Explain the disparities between the first and second image.
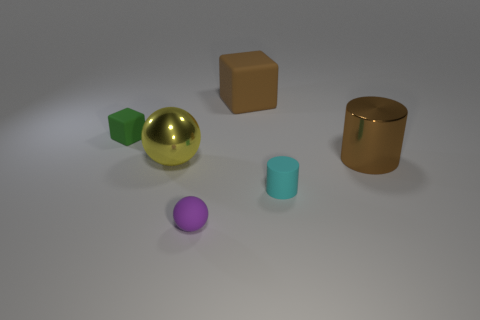
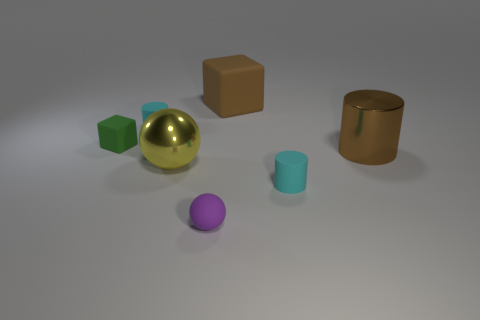
the tiny cyan rubber cylinder that is to the left of the yellow shiny sphere has been added
the tiny cyan matte cylinder left of the large yellow shiny thing has been newly placed
the tiny cyan rubber cylinder behind the brown metallic cylinder has been newly placed
the tiny cyan matte cylinder on the left side of the yellow metal object has appeared